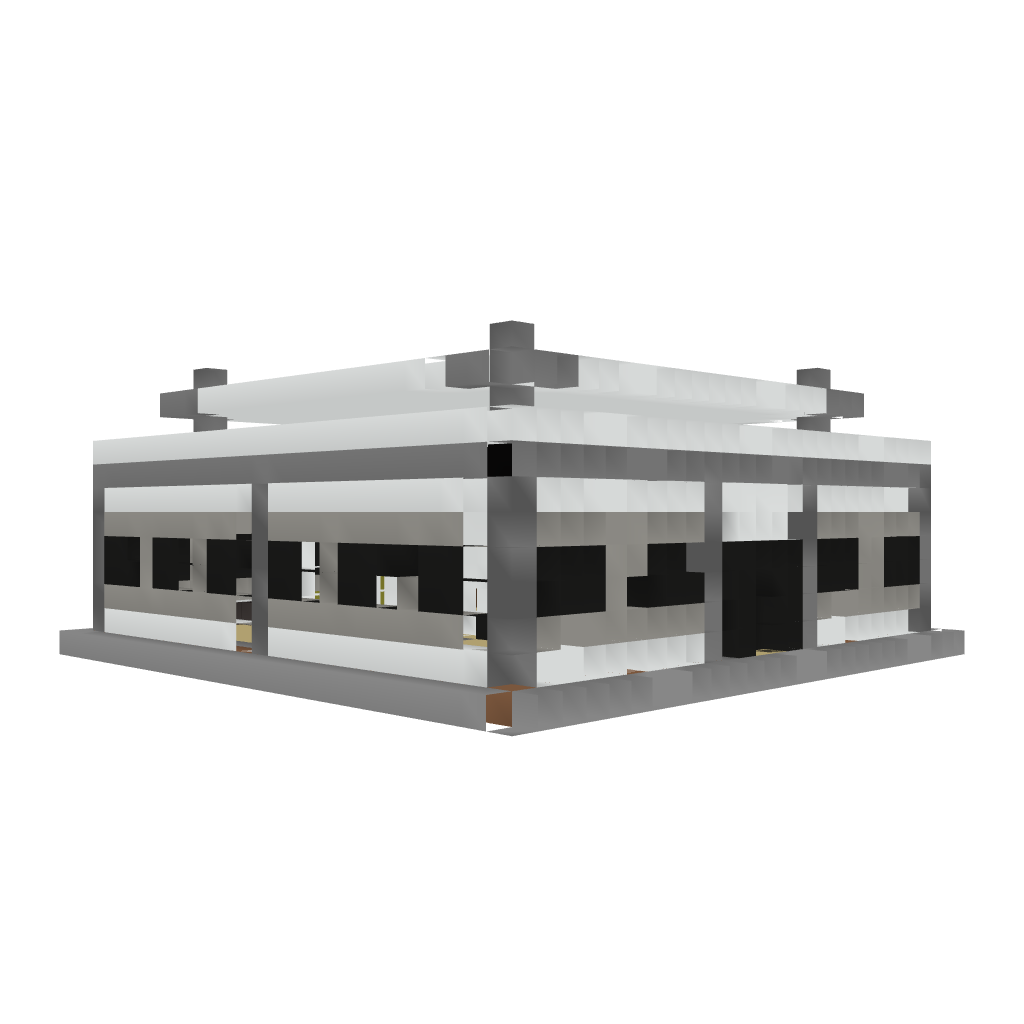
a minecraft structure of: Modern House